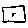
Label: square